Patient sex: F
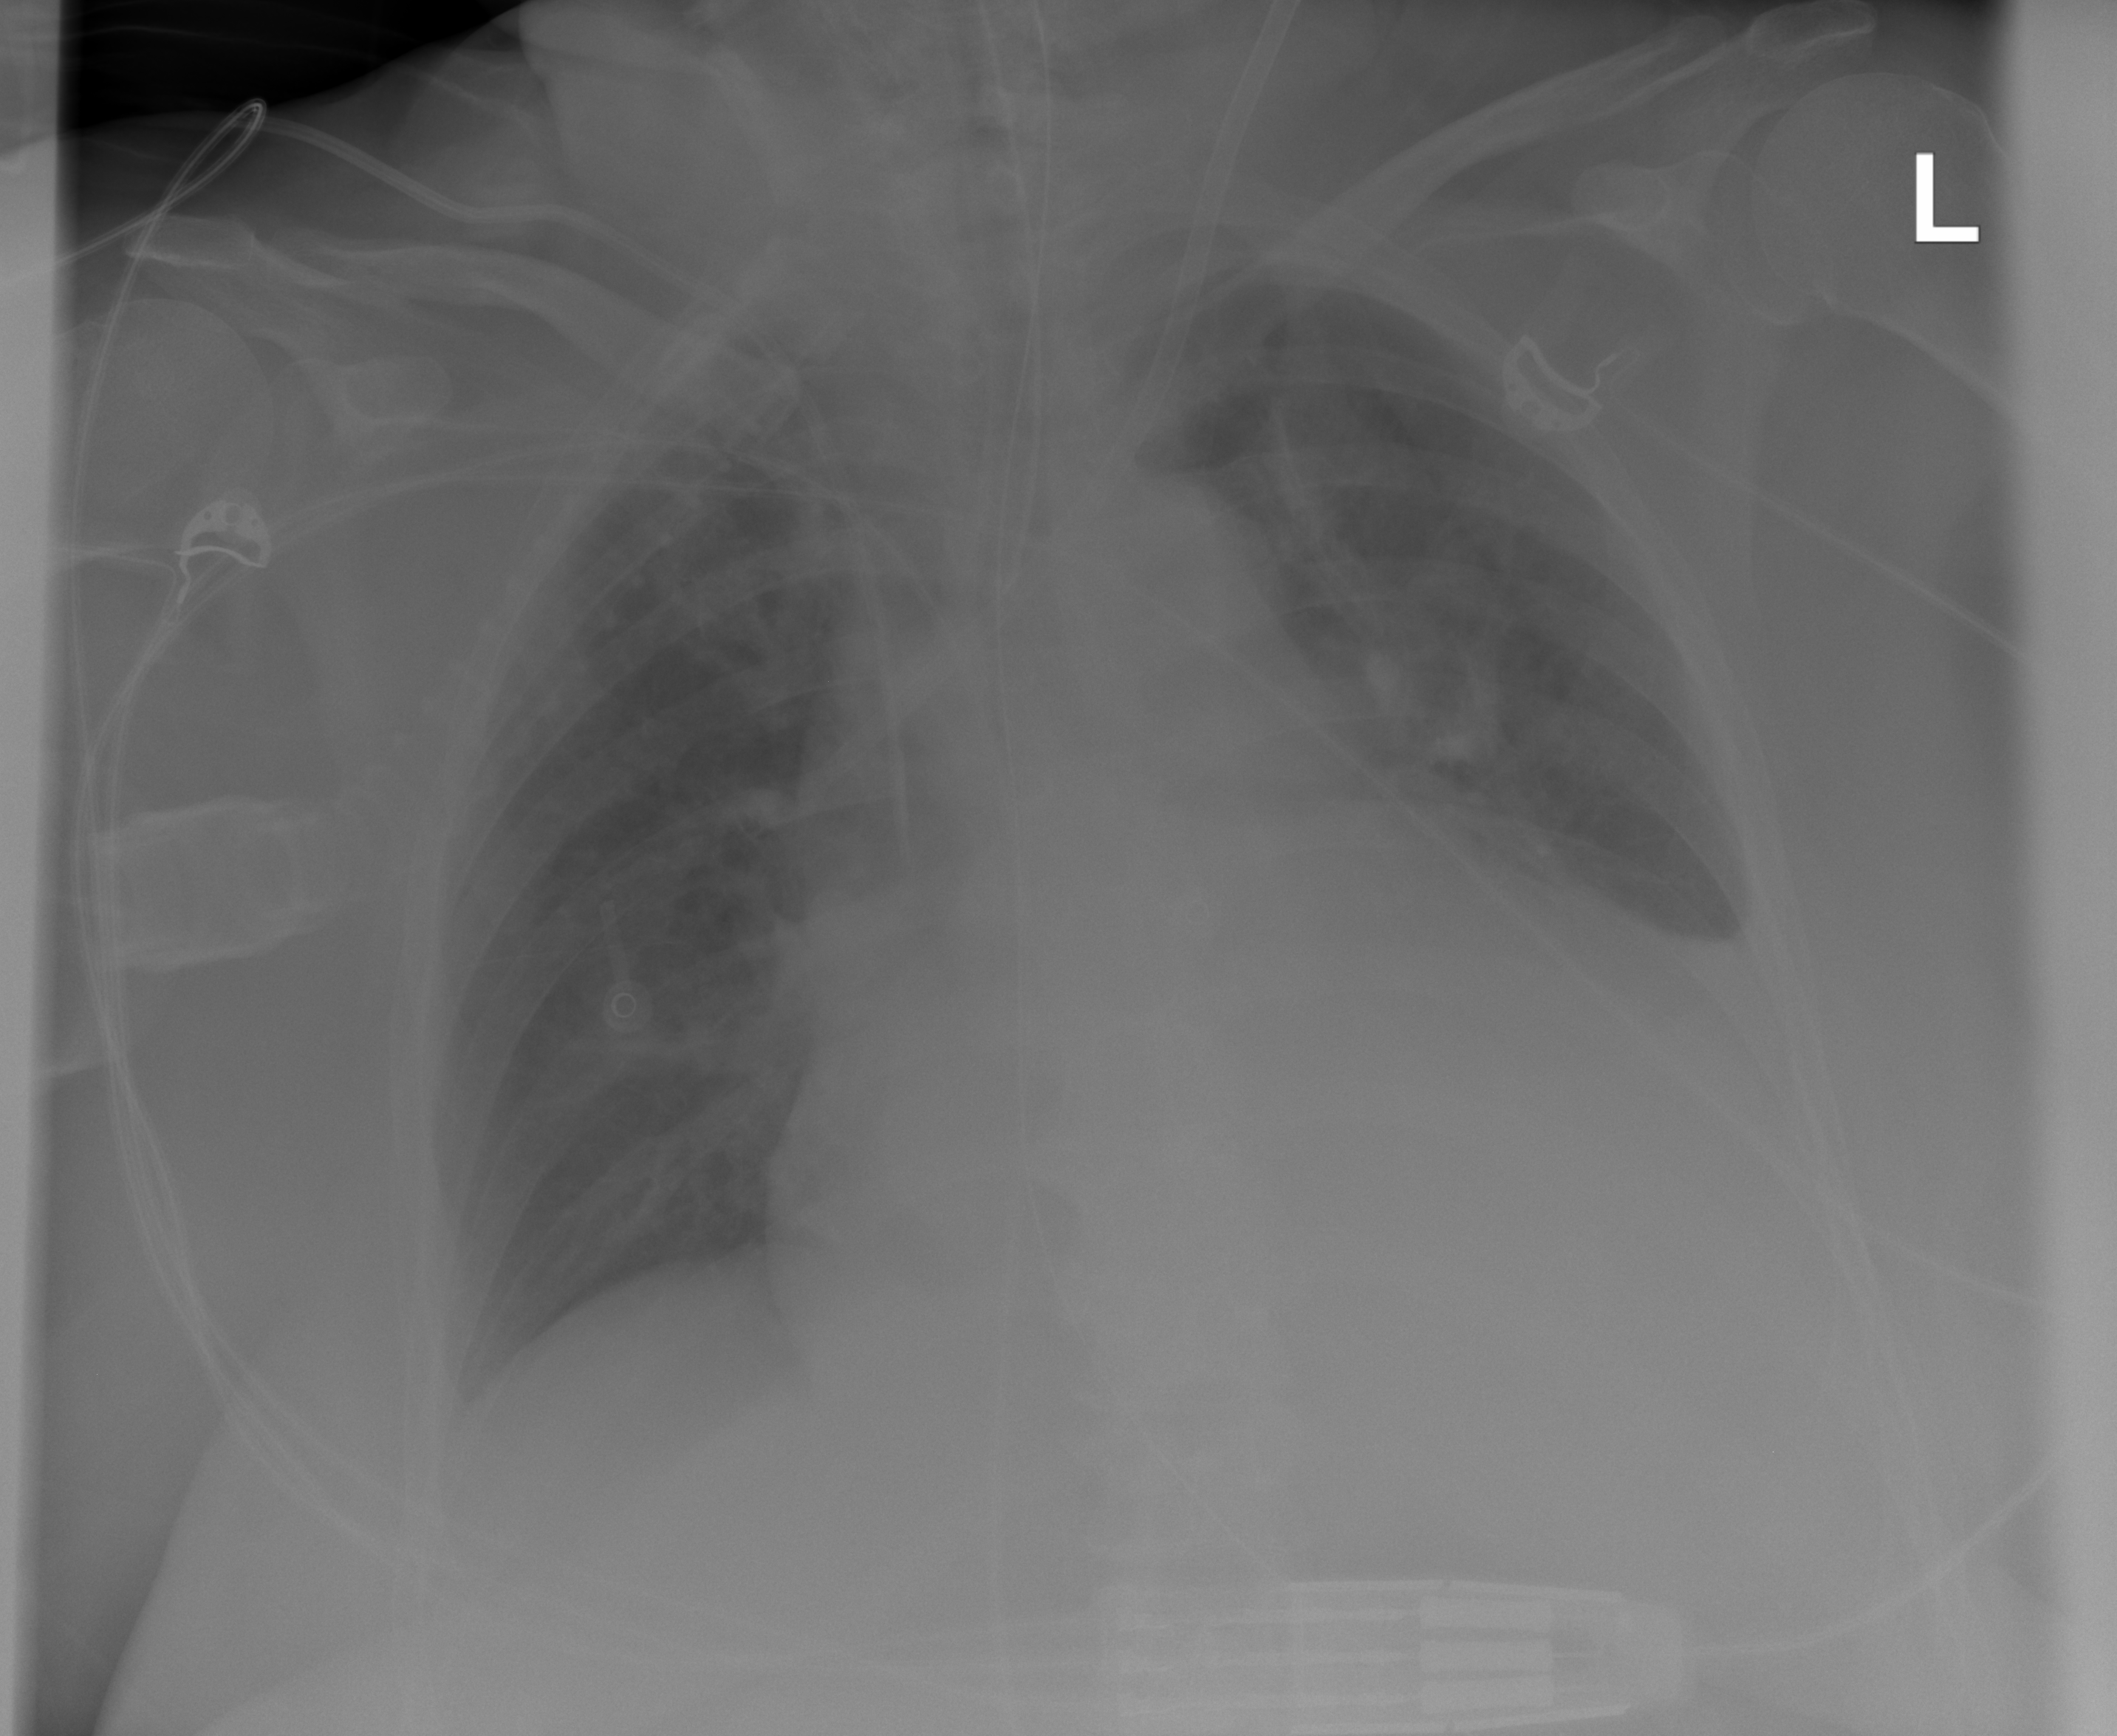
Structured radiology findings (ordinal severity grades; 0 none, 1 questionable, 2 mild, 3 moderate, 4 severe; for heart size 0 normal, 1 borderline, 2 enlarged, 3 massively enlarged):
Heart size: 2
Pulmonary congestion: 0
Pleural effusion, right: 0
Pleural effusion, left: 2
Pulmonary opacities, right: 0
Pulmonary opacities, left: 0
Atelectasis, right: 0
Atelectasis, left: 2